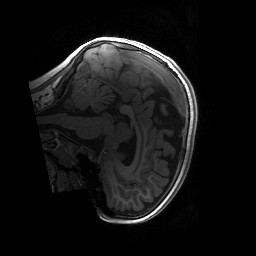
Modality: T1w
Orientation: sagittal
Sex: female
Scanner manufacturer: siemens
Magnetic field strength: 3 T
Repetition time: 1.9 s
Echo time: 0.00243 s